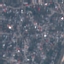
Label: Residential